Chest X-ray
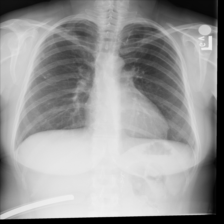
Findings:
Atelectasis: negative
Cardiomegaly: negative
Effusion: negative
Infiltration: negative
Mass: negative
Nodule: negative
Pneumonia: negative
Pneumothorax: negative
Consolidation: negative
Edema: negative
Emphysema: negative
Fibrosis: negative
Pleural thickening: negative
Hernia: negative